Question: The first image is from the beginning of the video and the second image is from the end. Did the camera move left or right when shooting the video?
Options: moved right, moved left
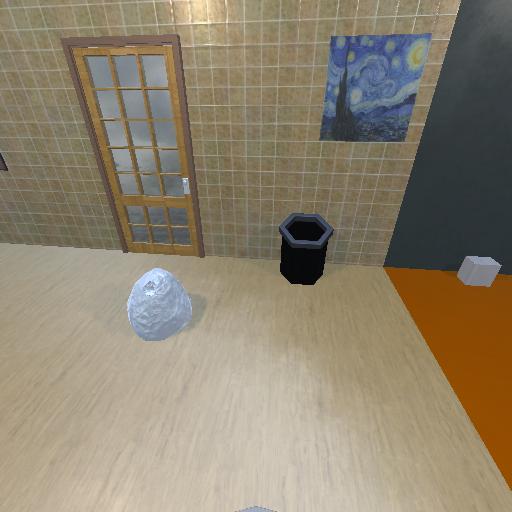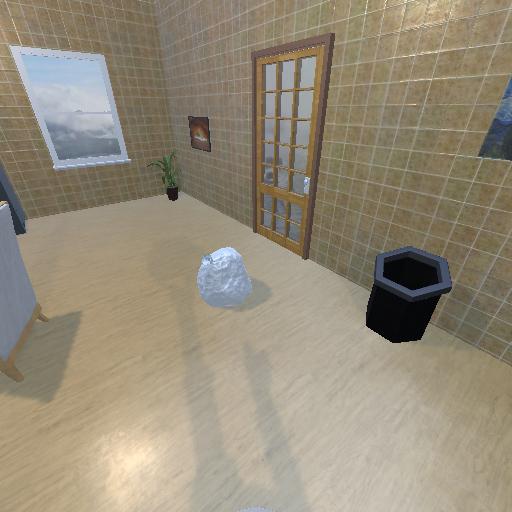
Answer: moved right